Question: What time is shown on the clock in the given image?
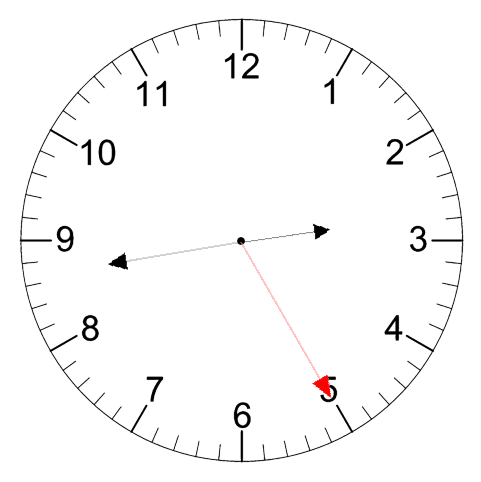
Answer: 02:43:25